Question: I create a pandas dataframe with a DatetimeIndex like so:
'''
import datetime
import pandas as pd
import numpy as np
import matplotlib.pyplot as plt
# create datetime index and random data column
todays_date = datetime.datetime.now().date()
index = pd.date_range(todays_date-datetime.timedelta(10), periods=14, freq='D')
data = np.random.randint(1, 10, size=14)
columns = ['A']
df = pd.DataFrame(data, index=index, columns=columns)
# initialize new weekend column, then set all values to 'yes' where the index corresponds to a weekend day
df['weekend'] = 'no'
df.loc[(df.index.weekday == 5) | (df.index.weekday == 6), 'weekend'] = 'yes'
print(df)
'''
Which gives
'''
A weekend
2014-10-13 7 no
2014-10-14 6 no
2014-10-15 7 no
2014-10-16 9 no
2014-10-17 4 no
2014-10-18 6 yes
2014-10-19 4 yes
2014-10-20 7 no
2014-10-21 8 no
2014-10-22 8 no
2014-10-23 1 no
2014-10-24 4 no
2014-10-25 3 yes
2014-10-26 8 yes
'''
I can easily plot the 'A' colum with pandas by doing:
'''
df.plot()
plt.show()
'''
which plots a line of the 'A' column but leaves out the 'weekend' column as it does not hold numerical data.

How can I put a "marker" on each spot of the 'A' column where the 'weekend' column has the value 'yes'?
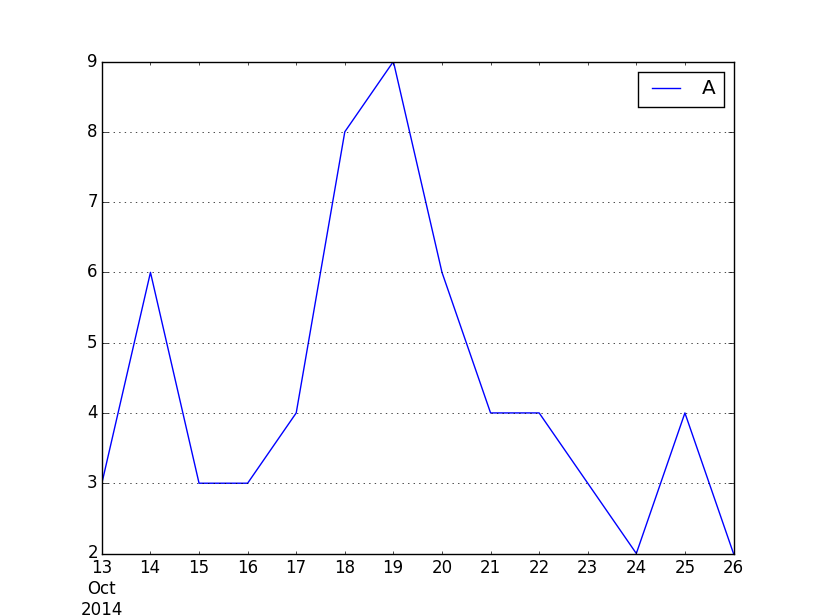
Answer: Meanwhile I found out, it is as simple as using boolean indexing in pandas. Doing the plot directly with pyplot instead of pandas' own plot wrapper (which is more convenient to me):
'''
plt.plot(df.index, df.A)
plt.plot(df[df.weekend=='yes'].index, df[df.weekend=='yes'].A, 'ro')
'''

Now, the red dots mark all weekend days which are given by 'df.weekend='yes'' values.